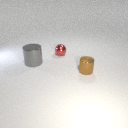
large gray metal cylinder in front of small red metal sphere